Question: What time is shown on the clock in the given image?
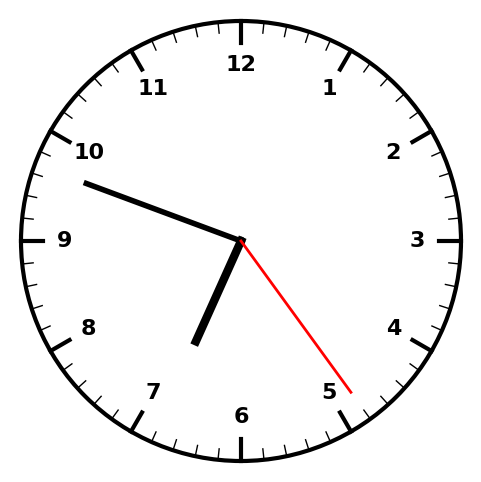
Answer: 06:48:24